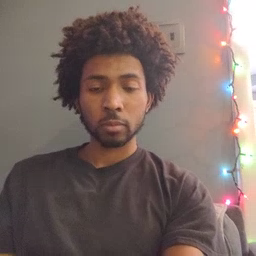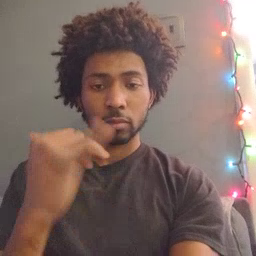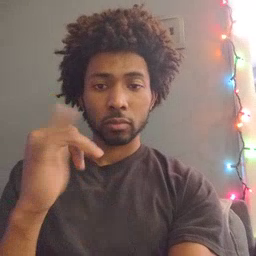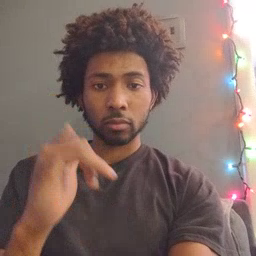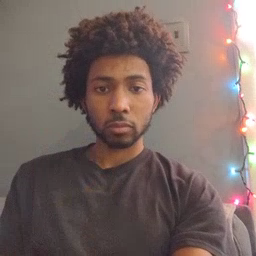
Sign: yellow